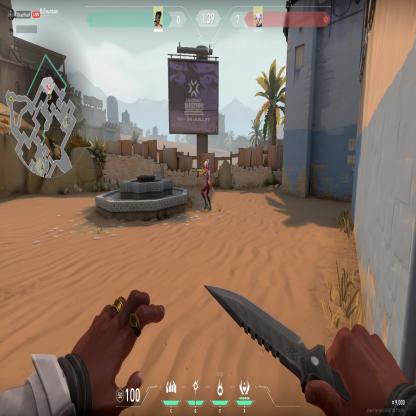
Label: enemy